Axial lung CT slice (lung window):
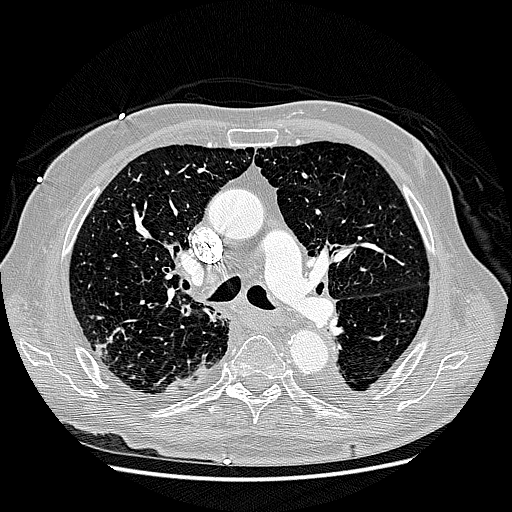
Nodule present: no